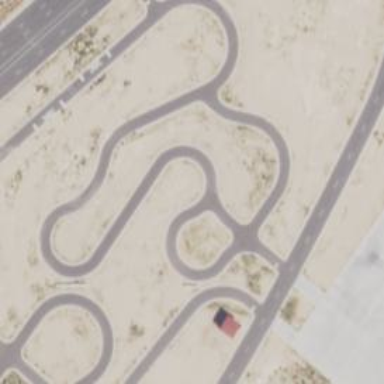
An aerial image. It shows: Motor sport raceway.